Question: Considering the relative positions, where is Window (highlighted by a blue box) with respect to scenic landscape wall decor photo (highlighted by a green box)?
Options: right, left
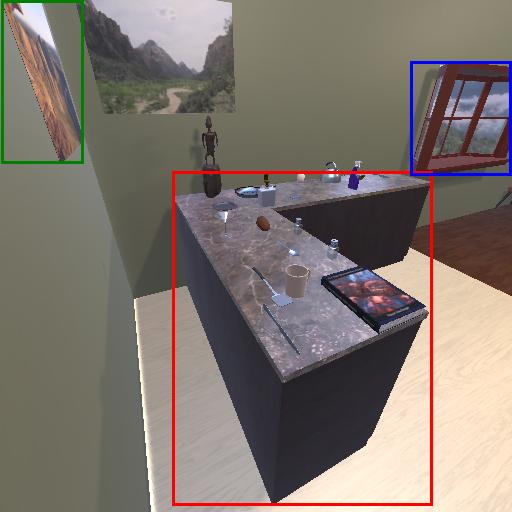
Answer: right